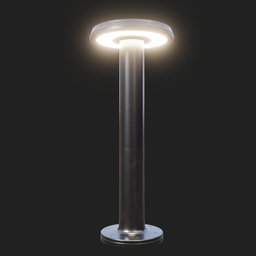
Label: lighting